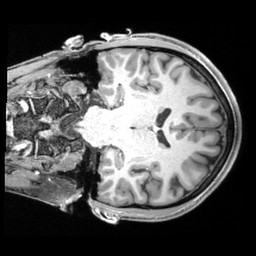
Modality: T1w
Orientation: coronal
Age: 29
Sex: male
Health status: healthy
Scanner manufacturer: siemens
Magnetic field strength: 3 T
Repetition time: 2.4 s
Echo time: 0.00194 s